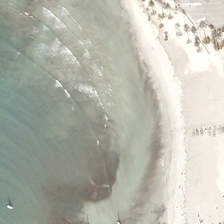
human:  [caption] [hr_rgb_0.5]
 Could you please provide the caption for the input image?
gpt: yellow beach is near a piece of green ocean with some ripples .

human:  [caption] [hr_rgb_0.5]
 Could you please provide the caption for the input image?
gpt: yellow beach is near a piece of green ocean with some ripples .

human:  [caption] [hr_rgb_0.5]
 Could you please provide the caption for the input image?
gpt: the sea beat the white spray on the beach .

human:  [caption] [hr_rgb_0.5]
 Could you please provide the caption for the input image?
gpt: the water to the beach against big white waves .

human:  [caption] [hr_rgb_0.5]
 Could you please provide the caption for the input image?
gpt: the sea beat the white spray on the beach .